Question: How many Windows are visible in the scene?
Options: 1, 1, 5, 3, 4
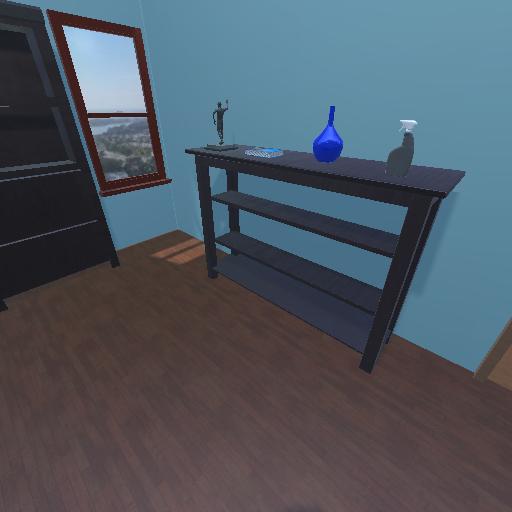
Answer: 1